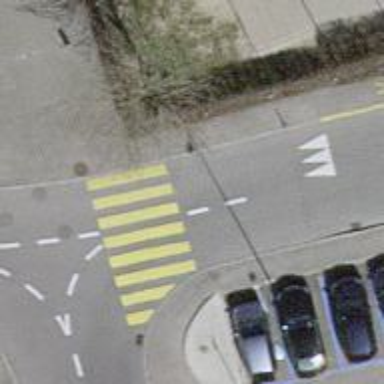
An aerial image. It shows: Marked crossing on the road.